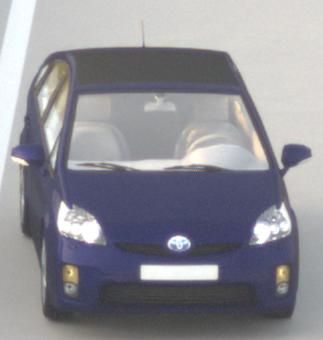
Make: Toyota
Model: Prius 1.5 Hybrid
Detailed model: Prius (HW2)
Model produced from: 2006/03
Model produced until: 2009/06
Doors: 5
Color: blue
Road condition: dry road
Daytime: sunrise or sunset
Contrast: low contrast